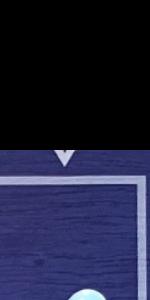
Label: Empty